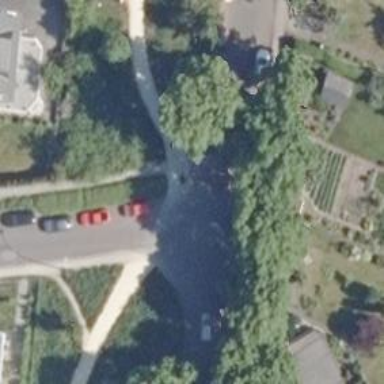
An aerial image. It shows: Unmarked crossing on the road.